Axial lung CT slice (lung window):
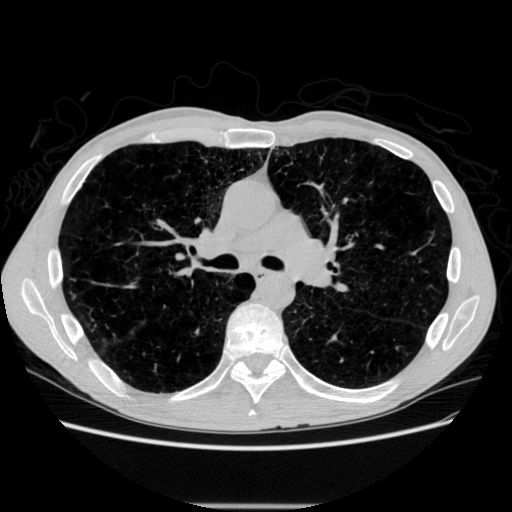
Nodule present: no